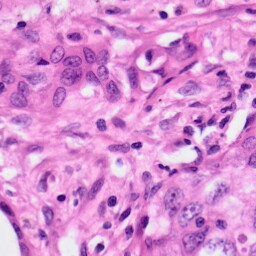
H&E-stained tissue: Lung